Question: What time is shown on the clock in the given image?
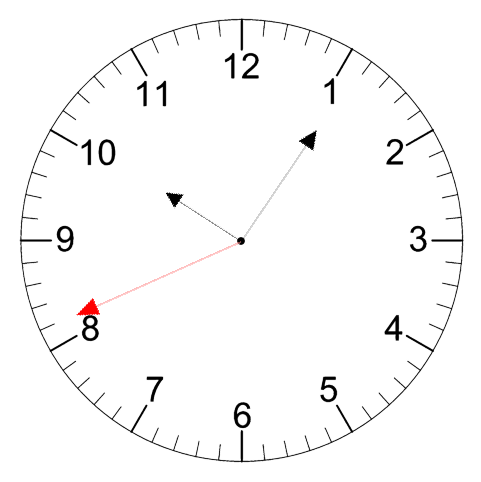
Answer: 10:05:41